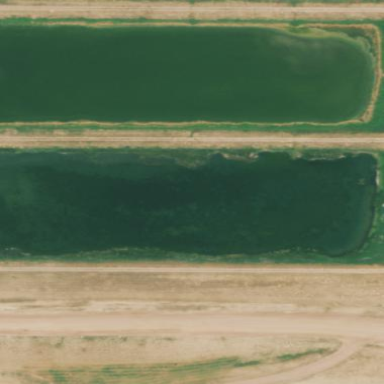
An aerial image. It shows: Evaporator reservoir.